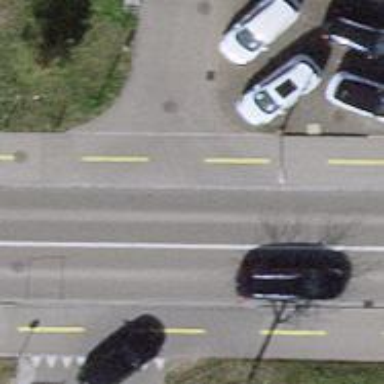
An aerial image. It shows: Primary highway with separate asphalt sidewalk and cycle track.